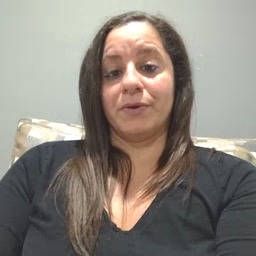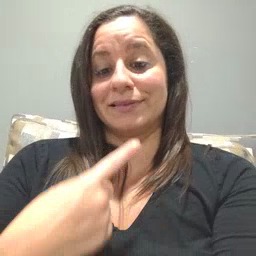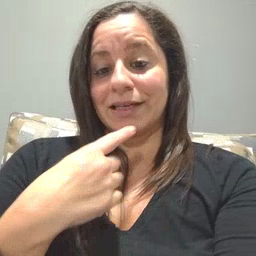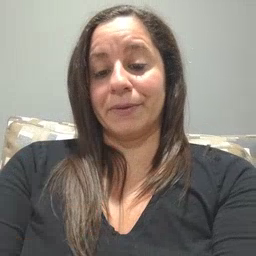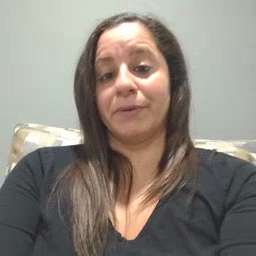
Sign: say